Field crop: tomato
Growth stage: 1
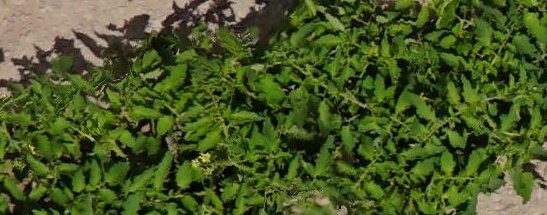
Species: tomato